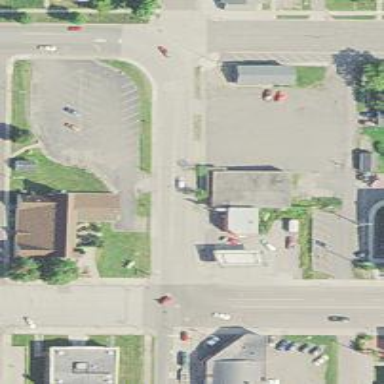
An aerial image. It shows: Convenience shop.